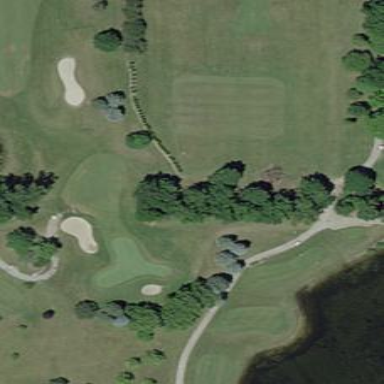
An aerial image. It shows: Scenic golf fairway.